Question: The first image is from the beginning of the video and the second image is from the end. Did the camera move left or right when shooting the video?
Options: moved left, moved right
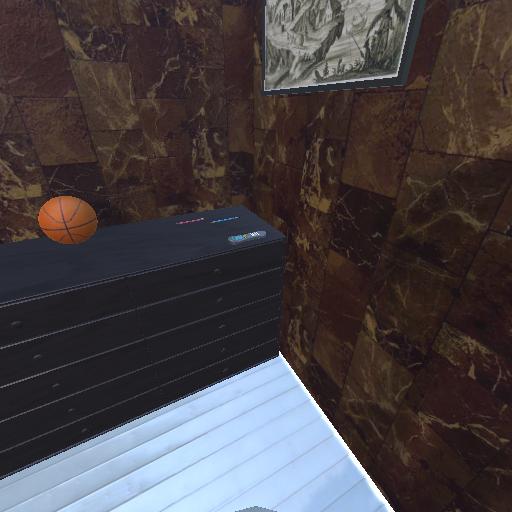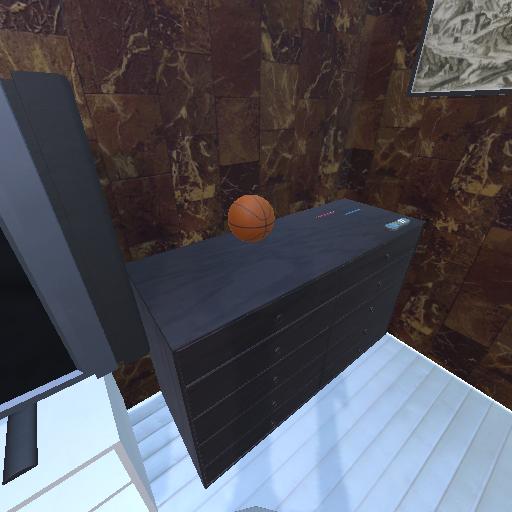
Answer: moved left